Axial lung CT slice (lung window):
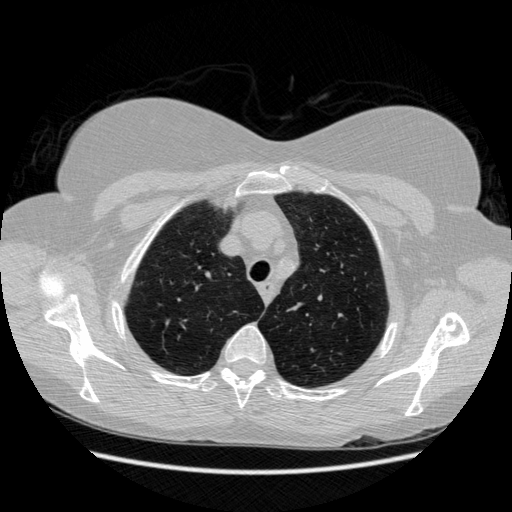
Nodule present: no